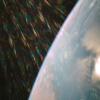
Label: sunburn